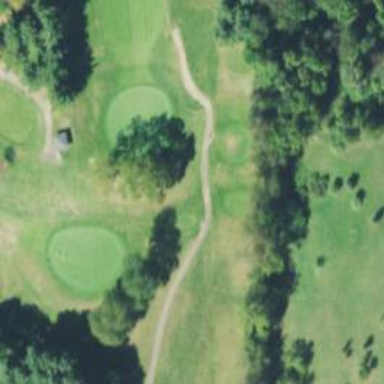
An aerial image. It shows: Path for both roads and golfers.